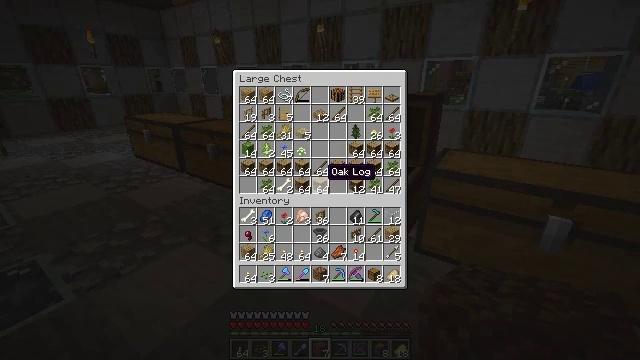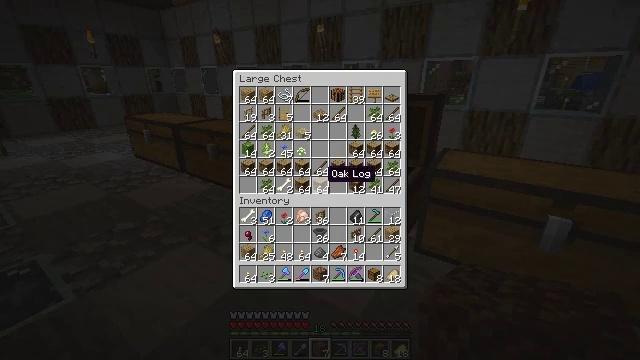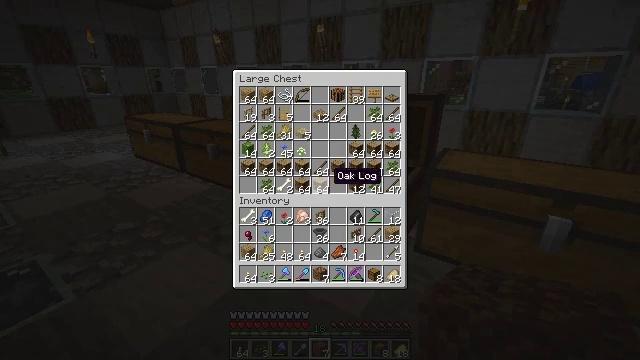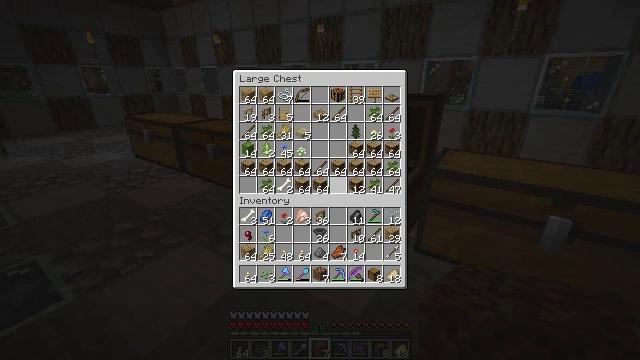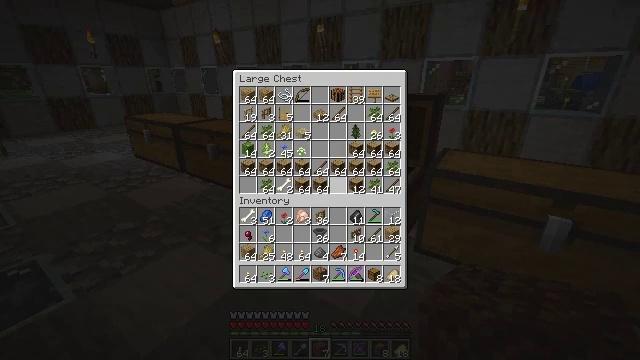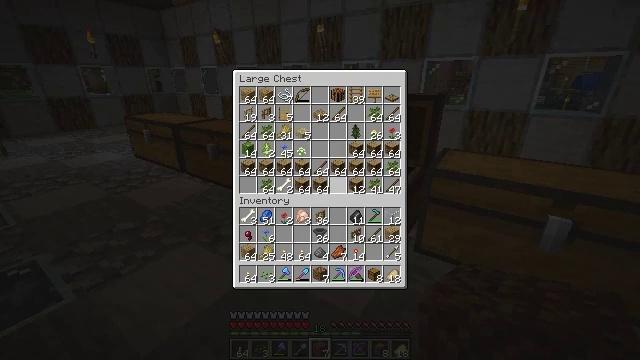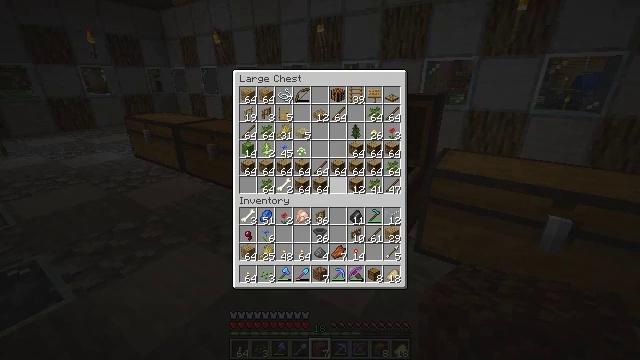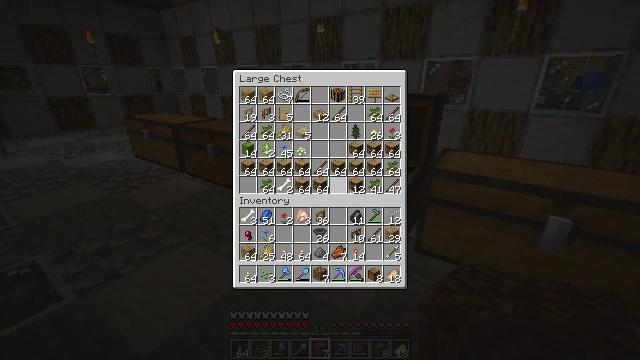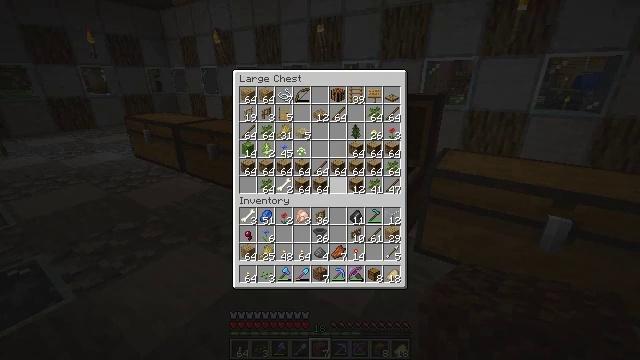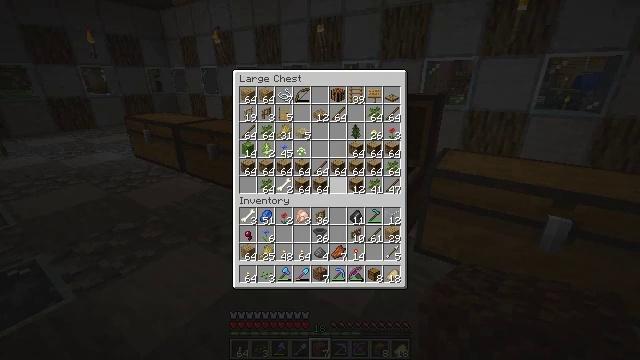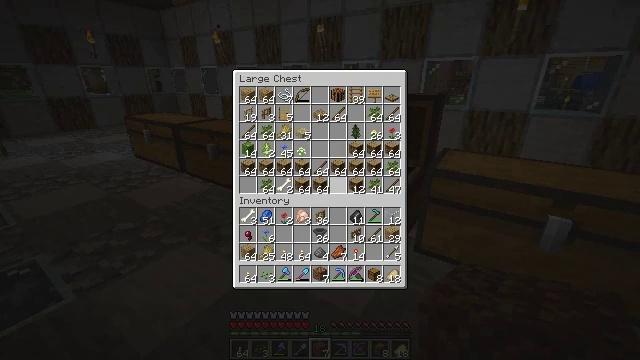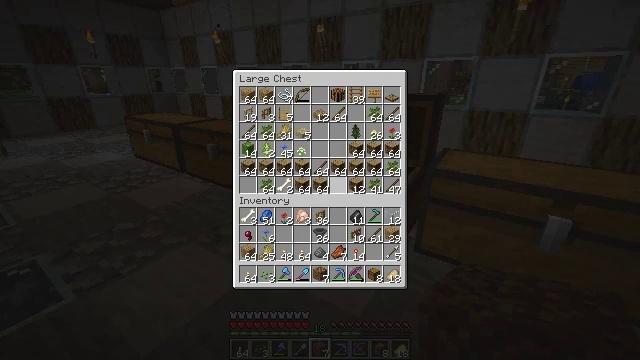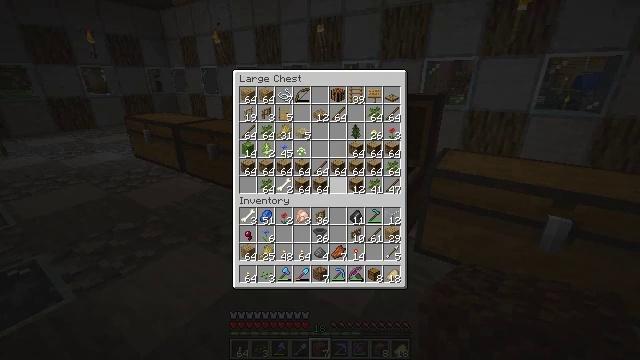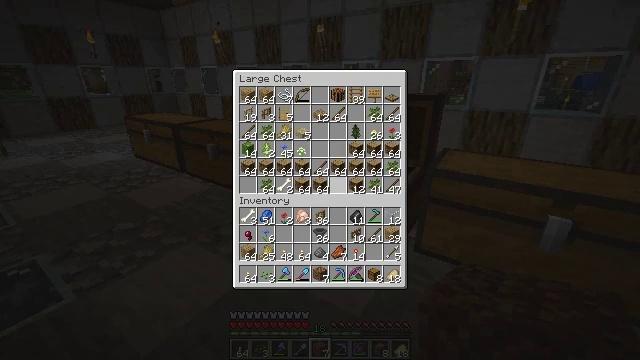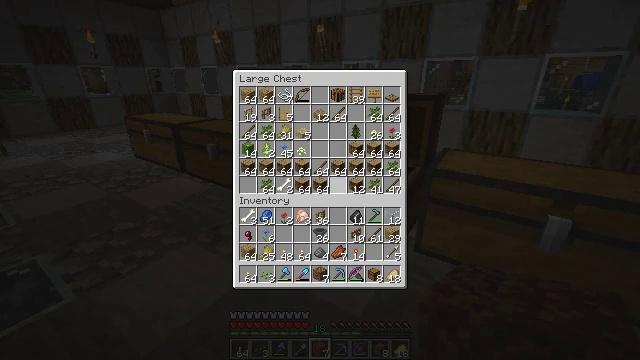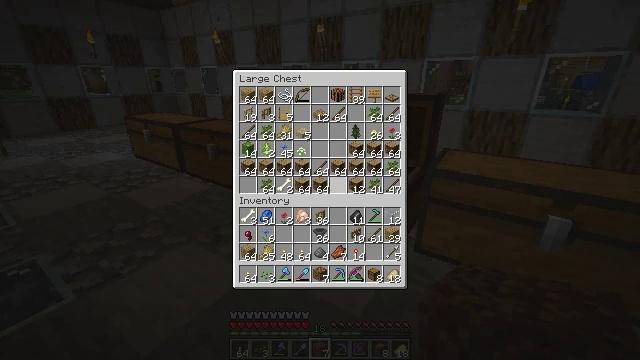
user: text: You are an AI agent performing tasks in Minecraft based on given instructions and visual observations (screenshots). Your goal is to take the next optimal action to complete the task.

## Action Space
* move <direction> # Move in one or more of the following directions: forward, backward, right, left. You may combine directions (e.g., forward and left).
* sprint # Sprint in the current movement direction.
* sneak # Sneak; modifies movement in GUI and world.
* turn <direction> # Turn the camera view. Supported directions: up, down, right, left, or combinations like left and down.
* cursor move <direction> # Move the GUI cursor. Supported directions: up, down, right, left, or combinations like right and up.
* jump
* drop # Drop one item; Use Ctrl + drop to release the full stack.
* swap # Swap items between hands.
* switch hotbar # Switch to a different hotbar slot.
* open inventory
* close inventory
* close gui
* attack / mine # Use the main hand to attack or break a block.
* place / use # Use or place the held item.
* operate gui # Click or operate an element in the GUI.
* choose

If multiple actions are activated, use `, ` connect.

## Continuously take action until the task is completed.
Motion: motion action
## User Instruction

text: Craft an oak sign with planks and sticks.
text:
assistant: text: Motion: no_op
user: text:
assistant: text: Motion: no_op
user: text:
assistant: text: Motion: no_op
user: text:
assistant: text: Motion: no_op
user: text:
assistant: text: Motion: no_op
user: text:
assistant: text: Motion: no_op
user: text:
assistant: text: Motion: no_op
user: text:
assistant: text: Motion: no_op
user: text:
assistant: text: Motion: no_op
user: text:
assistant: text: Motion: no_op
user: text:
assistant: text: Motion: no_op
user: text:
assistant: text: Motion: no_op
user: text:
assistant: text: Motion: no_op
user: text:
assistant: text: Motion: no_op
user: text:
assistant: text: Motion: no_op
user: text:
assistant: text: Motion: no_op
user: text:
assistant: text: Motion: no_op
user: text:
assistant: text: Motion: no_op
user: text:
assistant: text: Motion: cursor move right and up
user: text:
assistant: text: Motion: cursor move right and up
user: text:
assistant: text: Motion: cursor move up
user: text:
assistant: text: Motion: cursor move up
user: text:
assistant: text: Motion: sneak
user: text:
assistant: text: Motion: sneak
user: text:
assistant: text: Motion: sneak
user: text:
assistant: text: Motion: sneak
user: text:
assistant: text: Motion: sneak
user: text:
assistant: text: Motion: sneak
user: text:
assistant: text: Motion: sneak
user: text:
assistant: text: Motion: sneak